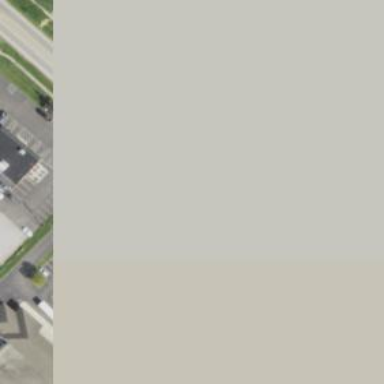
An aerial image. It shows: Commercial building.